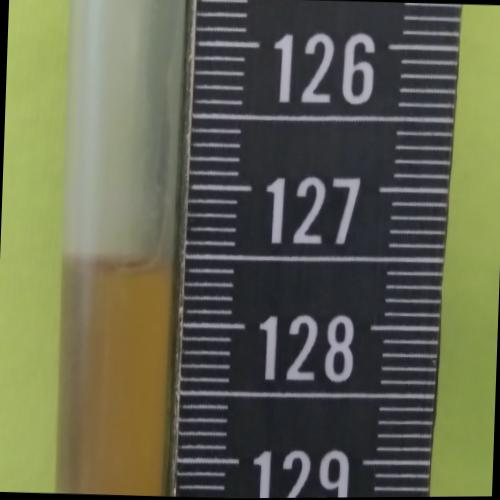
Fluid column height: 127.6 cm